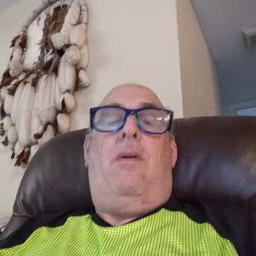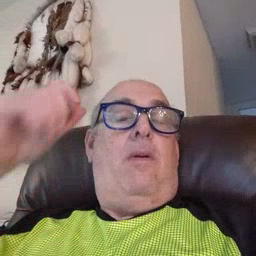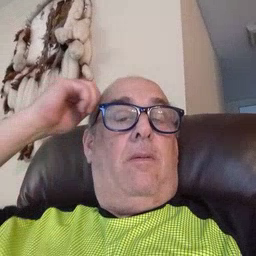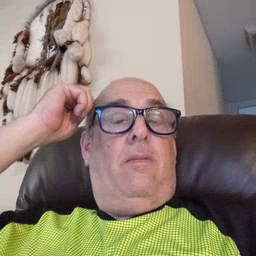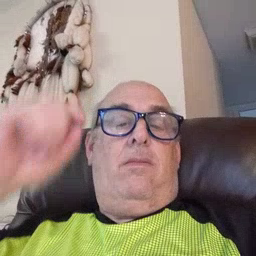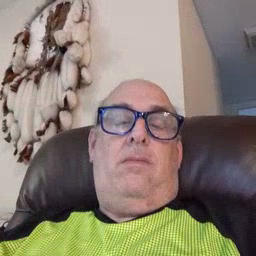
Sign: hair